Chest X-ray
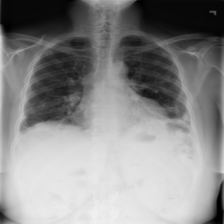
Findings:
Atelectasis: positive
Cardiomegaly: negative
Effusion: negative
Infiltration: negative
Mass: negative
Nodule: negative
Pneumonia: negative
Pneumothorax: negative
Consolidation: negative
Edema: negative
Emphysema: negative
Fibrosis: negative
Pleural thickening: negative
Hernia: negative